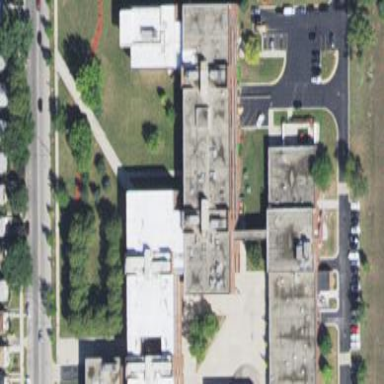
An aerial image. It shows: College building.